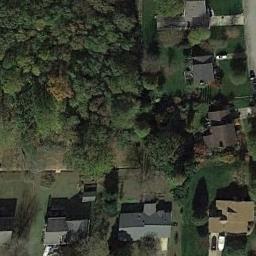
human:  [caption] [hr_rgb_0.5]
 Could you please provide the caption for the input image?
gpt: There are many trees in the middle residential area .

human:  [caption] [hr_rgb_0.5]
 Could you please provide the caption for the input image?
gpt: There aren't many houses in the mid-sized area .

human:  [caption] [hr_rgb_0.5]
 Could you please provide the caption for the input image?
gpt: The medium residential area has some houses on the grass and a forest is next to the medium residential area .

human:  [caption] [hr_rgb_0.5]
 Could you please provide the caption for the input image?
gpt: The medium residential is on the grass next to some trees .

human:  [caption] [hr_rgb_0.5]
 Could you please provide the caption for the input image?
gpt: There are many green trees and some buildings on the medium residential area .